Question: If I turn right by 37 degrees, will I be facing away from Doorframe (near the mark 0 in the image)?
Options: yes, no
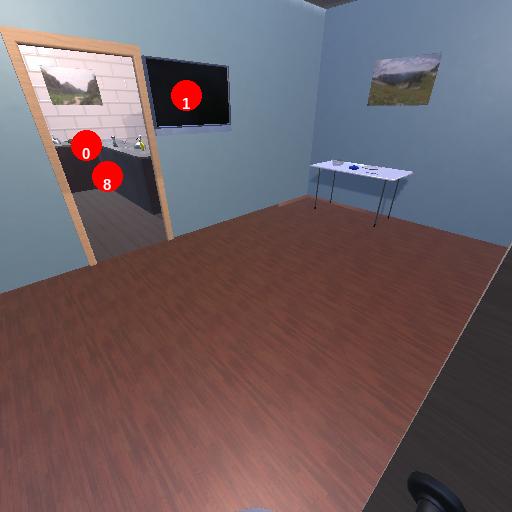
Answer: yes